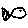
Label: fish